Question: i'm developing an header like:

This is the code:
'''
<!DOCTYPE HTML PUBLIC "-//W3C//DTD HTML 4.01 Transitional//EN"
"http://www.w3.org/TR/html4/loose.dtd">
<html xmlns="http://www.w3.org/1999/xhtml">
<head>
<meta http-equiv="Content-Type" content="text/html; charset=utf-8" />
<link rel="stylesheet" href="css/base1.css">
<link type="text/css" href="css/ui-lightness/jquery-ui-1.8.21.custom.css" rel="stylesheet" />
<script type="text/javascript" src="lib/js/jquery-1.7.2.min.js"></script>
<script type="text/javascript" src="lib/js/jquery-ui-1.8.21.custom.min.js"></script>
<title>Crociere sul web - Ricerca avanzata</title>
</head>
<body>
<div id="header">
<div id="header_content">
<div id="text">
NAME OF COMPANY
</div>
<div id="header_prenotazioni">
My prenotation
</div>
<div id="header_phone">
<img id="phone" src="images/logo/logo_phone.png" /><b>xxxxxxxxxx</b>
</div>
<script>
( function(d, s, id) {
var js, fjs = d.getElementsByTagName(s)[0];
if (d.getElementById(id))
return;
js = d.createElement(s);
js.id = id;
js.src = "//connect.facebook.net/it_IT/all.js#xfbml=1";
fjs.parentNode.insertBefore(js, fjs);
}(document, 'script', 'facebook-jssdk'));
</script>
<div class="fb-like" data-href="https://www.facebook.com/xxxx" data-send="true" data-layout="button_count" data-width="20" data-show-faces="false" data-font="verdana"></div>
<div id="area_agenzie">
<div align="center">
AGENCY AREA
</div>
</div>
</div>
</div>
</body>
</html>
'''
And this is css:
'''
html, body {
margin: 0;
padding: 0
}
div#header {
width: 100%;
background-color: #0170a8;
color: white;
font-size: 9px;
font-family: Verdana;
overflow: hidden;
}
div#header_content {
margin: 0 auto;
width: 90em;
overflow: hidden;
padding-bottom: 4px;
padding-top: 4px;
}
div#text{
float:left;
}
div#header_prenotazioni {
margin-left: 100px;
border-left: 1px dotted white;
border-right: 1px dotted white;
padding-left: 6px;
float:left;
padding-right: 6px;
}
div#header_phone {
margin-left: 10px;
font-size: 11px;
border-right: 1px dotted white;
padding-right: 6px;
float:left;
}
div#header_phone img {
vertical-align: middle;
}
div#area_agenzie {
background-color: #b5c85f;
color: #0170a8;
height: 20px;
-moz-border-radius: 3px;
border-radius: 3px;
font-size: 11px;
display: inline-block;
vertical-align: top;
}
div#area_agenzie div {
margin-top: 3px;
padding-left:2px;
padding-right:2px;
}
'''
My problem is that is not compatible with IE.. the 'AGENCY AREA' goes on next row... how can i solve it? can someone help me? thanks!!!
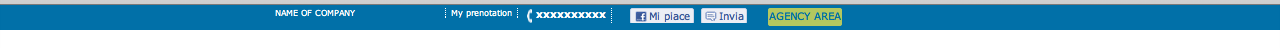
Answer: You appear to be using 'float: left' for most of them, and 'display: inline-block' for the last one. Since you have a fixed-width container, it seems like IE's font rendering is just enough to send the last block to the next line.
Instead, try replacing all those 'float: left' with 'display: inline-block', and instead of having 'width: 90em', try 'text-align: center;'. This should make everything appear on one line.